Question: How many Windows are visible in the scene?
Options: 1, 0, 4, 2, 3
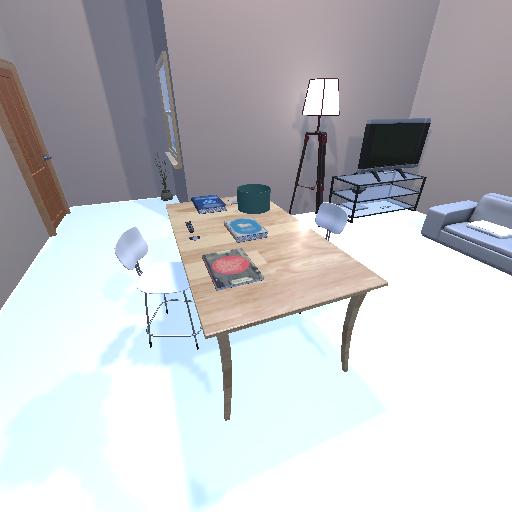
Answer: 1